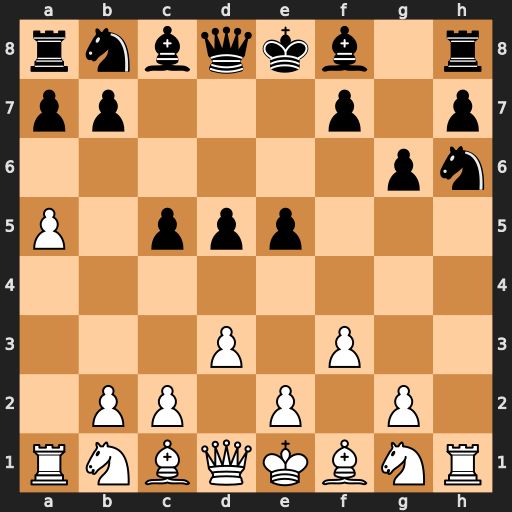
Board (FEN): rnbqkb1r/pp3p1p/6pn/P1ppp3/8/3P1P2/1PP1P1P1/RNBQKBNR
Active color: w
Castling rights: KQkq
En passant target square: -
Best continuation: Bxh6 Bxh6 Rxh6